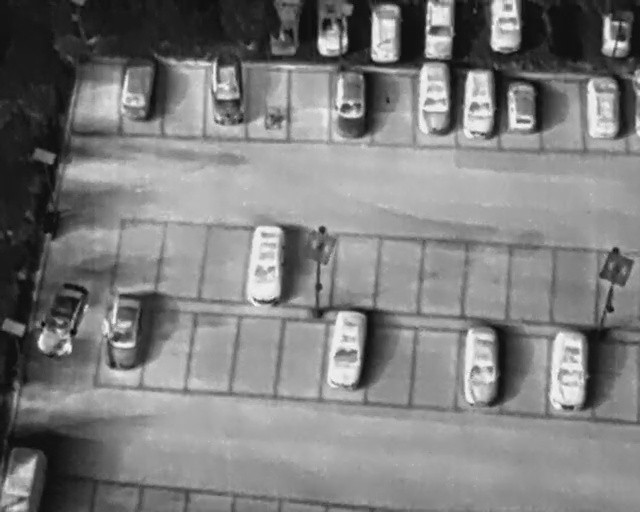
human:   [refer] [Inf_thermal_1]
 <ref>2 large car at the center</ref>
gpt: <box>[[34, 47, 48, 55, 7], [47, 64, 60, 71, 9]]</box>

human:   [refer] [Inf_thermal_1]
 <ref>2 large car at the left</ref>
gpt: <box>[[3, 58, 16, 66, 17], [13, 60, 25, 68, 8]]</box>

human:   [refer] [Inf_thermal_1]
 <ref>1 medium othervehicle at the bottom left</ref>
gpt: <box>[[0, 88, 8, 98, 2]]</box>

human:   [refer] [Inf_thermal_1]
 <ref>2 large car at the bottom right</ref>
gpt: <box>[[69, 67, 81, 75, 2], [82, 68, 95, 76, 2]]</box>